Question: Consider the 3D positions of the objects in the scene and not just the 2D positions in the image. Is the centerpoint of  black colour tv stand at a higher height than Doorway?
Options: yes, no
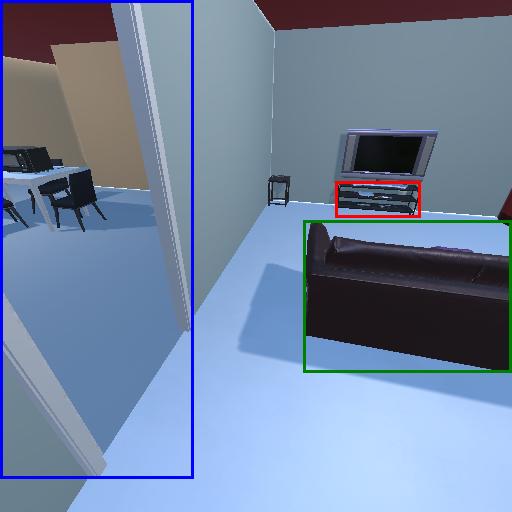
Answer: yes